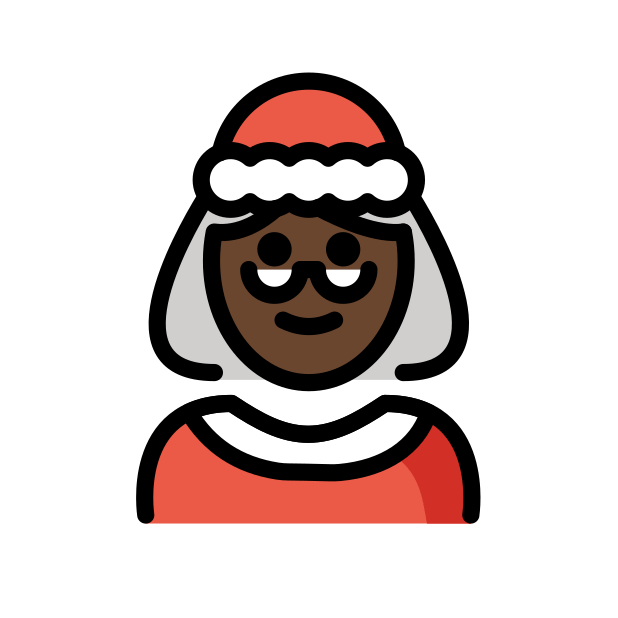
Mrs. Claus: dark skin tone